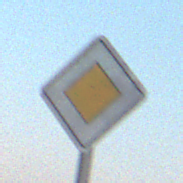
Verkehrszeichen: Vorfahrtsstrasse
Umgebung: Outdoor, Nature
Tageszeit: SunriseSunset
Wetter: Clear
Licht: Natural
Jahreszeit: Winter
Kontrast: LowContrast